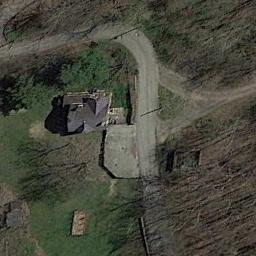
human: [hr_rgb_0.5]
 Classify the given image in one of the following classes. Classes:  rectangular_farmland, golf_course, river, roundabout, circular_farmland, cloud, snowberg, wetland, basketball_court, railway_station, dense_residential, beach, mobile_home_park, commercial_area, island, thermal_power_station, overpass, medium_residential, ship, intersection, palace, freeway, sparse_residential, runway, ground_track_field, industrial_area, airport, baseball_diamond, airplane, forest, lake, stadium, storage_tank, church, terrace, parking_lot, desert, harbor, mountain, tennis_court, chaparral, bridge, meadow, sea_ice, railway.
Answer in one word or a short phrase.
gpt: sparse_residential